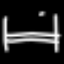
Label: bed